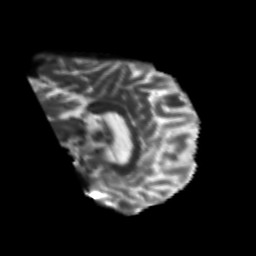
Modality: T2w
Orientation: sagittal
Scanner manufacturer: siemens
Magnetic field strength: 3 T
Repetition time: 6.8 s
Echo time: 0.093 s